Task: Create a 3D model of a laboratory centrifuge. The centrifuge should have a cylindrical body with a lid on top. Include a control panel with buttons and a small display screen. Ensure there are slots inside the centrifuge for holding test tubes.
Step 2:
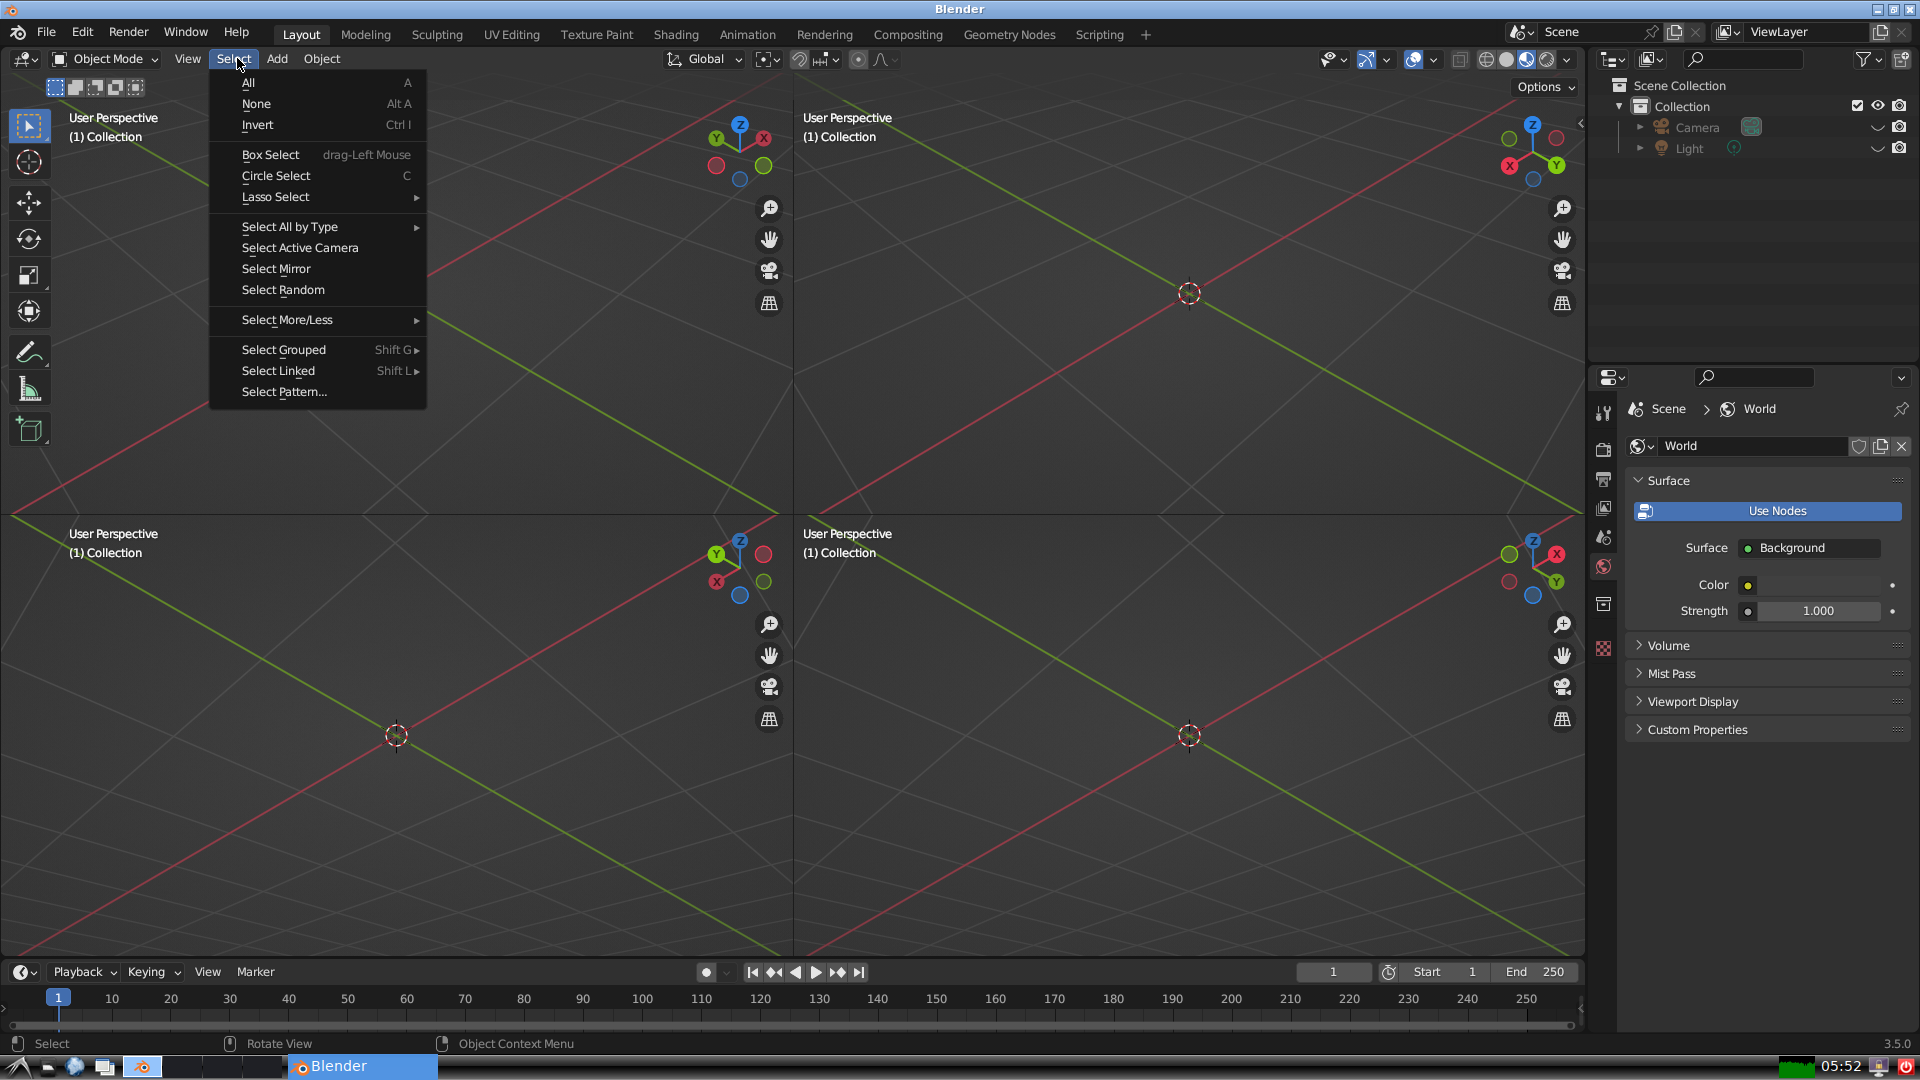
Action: {"mouse_move": [237, 230]}